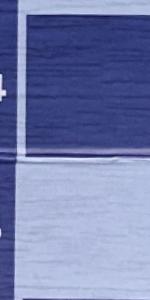
Label: Empty